Question:
So the question is how can i show the Supplier (S) that has the maximum quantity (QTY) from table SP.
This is what i came up with:
'''
SELECT sno FROM sp WHERE sno in (SELECT max(QTY) FROM sp WHERE qty);
'''
but it is showing only empty field, and i cannot find the problem.
I would really appreciate your help.
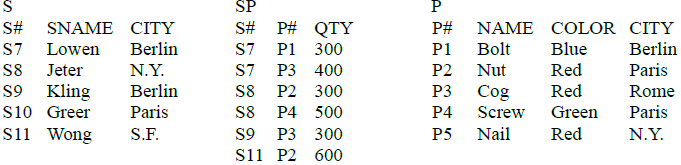
Answer: '''
SELECT a.*
FROM tableA a
INNER JOIN tableB b
ON a.S = b.S
WHERE b.qty = (SELECT max(qty) FROM tableB)
'''
- <URL>